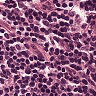
Metastatic tissue present: no